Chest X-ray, PA view. Patient: 28 years old, sex F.
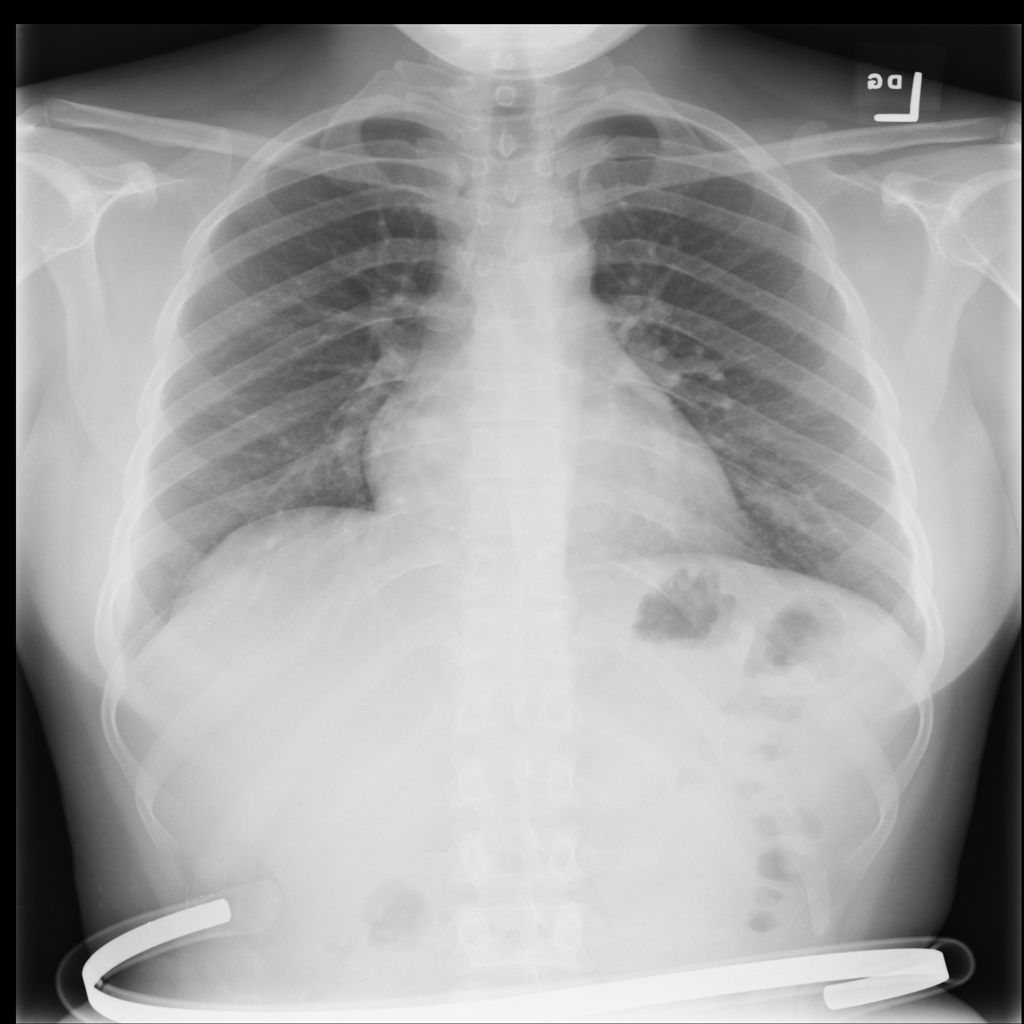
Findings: No Finding